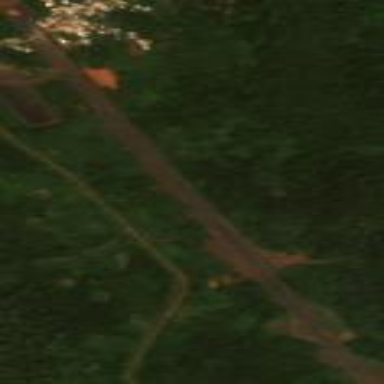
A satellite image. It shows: Paved runway at the airport area.